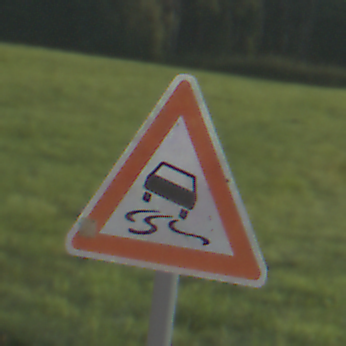
Verkehrszeichen: SchleuderOderRutschgefahr
Umgebung: Outdoor, Nature
Tageszeit: MorningAfternoon
Wetter: Clear
Licht: Natural
Jahreszeit: NotSpecified
Kontrast: HighContrast